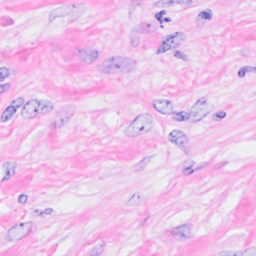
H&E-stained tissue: Breast